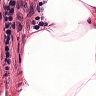
Metastatic tissue present: no